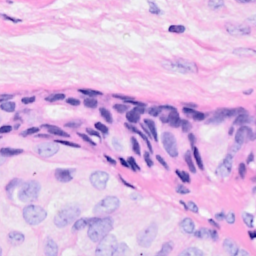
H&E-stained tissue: Breast